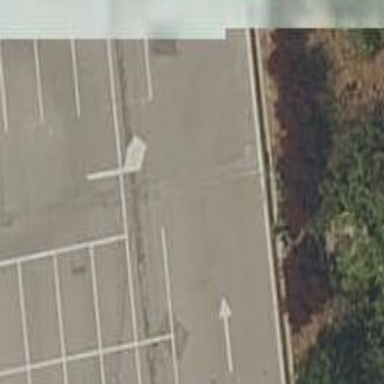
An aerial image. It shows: Asphalt parking aisle along service road.